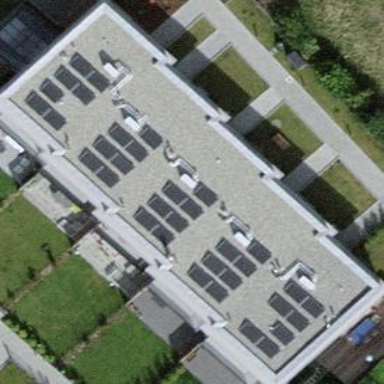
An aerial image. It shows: Terrace building.